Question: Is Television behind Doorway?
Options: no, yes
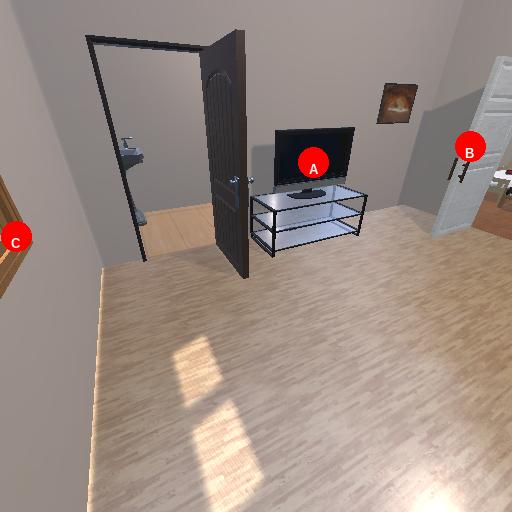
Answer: no